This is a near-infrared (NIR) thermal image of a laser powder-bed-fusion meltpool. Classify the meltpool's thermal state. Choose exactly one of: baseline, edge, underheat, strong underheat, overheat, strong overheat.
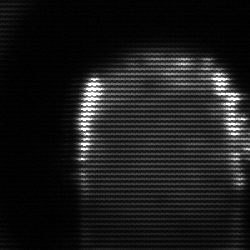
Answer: baseline